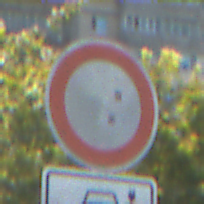
Verkehrszeichen: VerbotFahrzeugeAllerArt
Zusatzzeichen unten: MehrspurigeFahrzeugeFrei11
Umgebung: Outdoor, Urban
Tageszeit: Midday
Wetter: Clear
Licht: Natural
Jahreszeit: NotSpecified
Kontrast: HighContrast